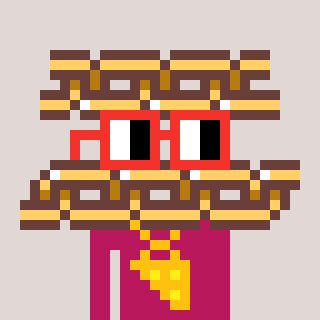
a pixel art character with square red glasses, a chain-shaped head and a darkpink-colored body on a warm background